Question: In the gemfile I have installed carrierwave to allow a user to upload a profile image. I sort of followed the instructions in this railscast - <URL>
'''
gem 'carrierwave'
'''
However image is not displaying with image_tag. I can see the image directory by testing it without the image_tag. I also navigated in the image directory to ensure that image is stored. I can see it in the director "/uploads/user/image/110/"

In the view it shows the image url
'''
<%= @user.image_url(:thumb).to_s %>
'''
'''
<%= image_tag @user.image_url(:thumb).to_s %>
'''
'''
class ImageUploader < CarrierWave::Uploader::Base
# Include RMagick or MiniMagick support:
#include CarrierWave::RMagick
include CarrierWave::MiniMagick
# Choose what kind of storage to use for this uploader:
storage :file
def store_dir
"uploads/#{model.class.to_s.underscore}/#{mounted_as}/#{model.id}"
end
version :thumb do
process :resize_to_limit => [200, 200]
end
end
'''
'''
def show
@user = User.find(params[:id])
...
end
private
def user_params
params.require(:user).permit(:name, :email, :password, :password_confirmation, :image)
end
'''
'''
class User < ActiveRecord::Base
...
mount_uploader :image, ImageUploader
...
end
'''
Querying the database directly for example for user 110 displays the following
'''
User.find(110).image_url(:thumb)
User Load (2.1ms) SELECT "users".* FROM "users" WHERE "users"."id" = ? LIMIT 1 [["id", 110]]
=> "/uploads/user/image/110/thumb_IMG_0017.JPG"
'''
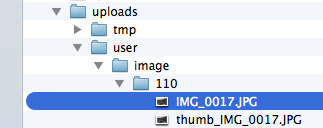
Answer: Ok I checked the server logs
'''
Checked the server log looks like a routing issue - Started GET "/uploads/user/image/111/thumb_IMG_1355.JPG" for 127.0.0.1 at 2014-07-12 11:00:29 +0100
ActionController::RoutingError (No route matches [GET] "/uploads/user/image/111/thumb_IMG_1355.JPG"):
'''
It looks like the issue will get fix by going into config/environments/production.rb and development.rb and setting the following to true!
'''
config.serve_static_assets = true
'''